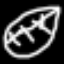
Label: leaf